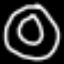
Label: donut